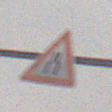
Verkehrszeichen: VerengteFahrbahn
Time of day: Midday
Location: Outdoor (Nature)
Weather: Overcast
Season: Winter
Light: Natural